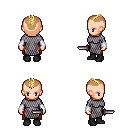
a pixel art fantasy rpg character, female body template, human, light skin, chain mail, red pants, blonde short mohawk hairstyle, white cloth bracers, black shoes, dagger, four views (front, back, left, right), 2x2 character sprite sheet, small pixel art, hard edges, no anti-aliasing